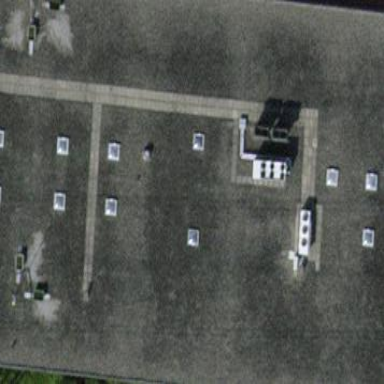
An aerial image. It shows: Office building.